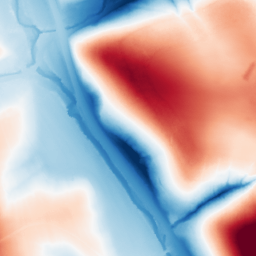
Category: classical
Decomposition family: gaussian_anisotropic
Decomposition parameters: sigma_x: 50
sigma_y: 50
Upsampling method: regularized
Upsampling parameters: scale: 2
lambda_reg: 0.01
Upsampling scale: 2